Question: I am using Tortoise SVN Client Version: 1.8.2, Build 24708 - 64 Bit , 2013/08/27 19:20:39 installed on Windows 7 64 bit Enterprise Edition OS.
From day 1, when I try to commit any file it shows below error.
Command: Commit
Error: Commit failed (details follow):
Error: Authorization failed
Completed!:
Does anyone has any fix for this?

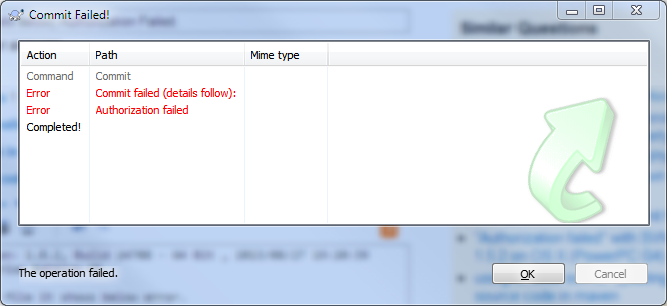
Answer: I figured the answer myself. I was using Repo Browser URL beginning with svn:// instead of http://
Now, I started using http and SVN prompts me for login credentials. And also, I am able to check in the files that I have checked out using http.